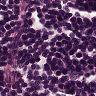
Metastatic tissue present: no